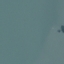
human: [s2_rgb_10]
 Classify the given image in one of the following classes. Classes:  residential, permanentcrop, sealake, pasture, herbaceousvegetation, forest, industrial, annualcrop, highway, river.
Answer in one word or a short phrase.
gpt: SeaLake